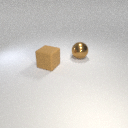
large brown metal sphere to the right of large brown rubber cube